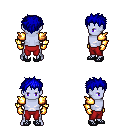
a pixel art fantasy rpg character, male body template, dark elf, purple skin, gold arm armor, red pants, blue bedhead hairstyle, gold gloves, ghillies, four views (front, back, left, right), 2x2 character sprite sheet, small pixel art, hard edges, no anti-aliasing